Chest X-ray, PA view. Patient: 54 years old, sex F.
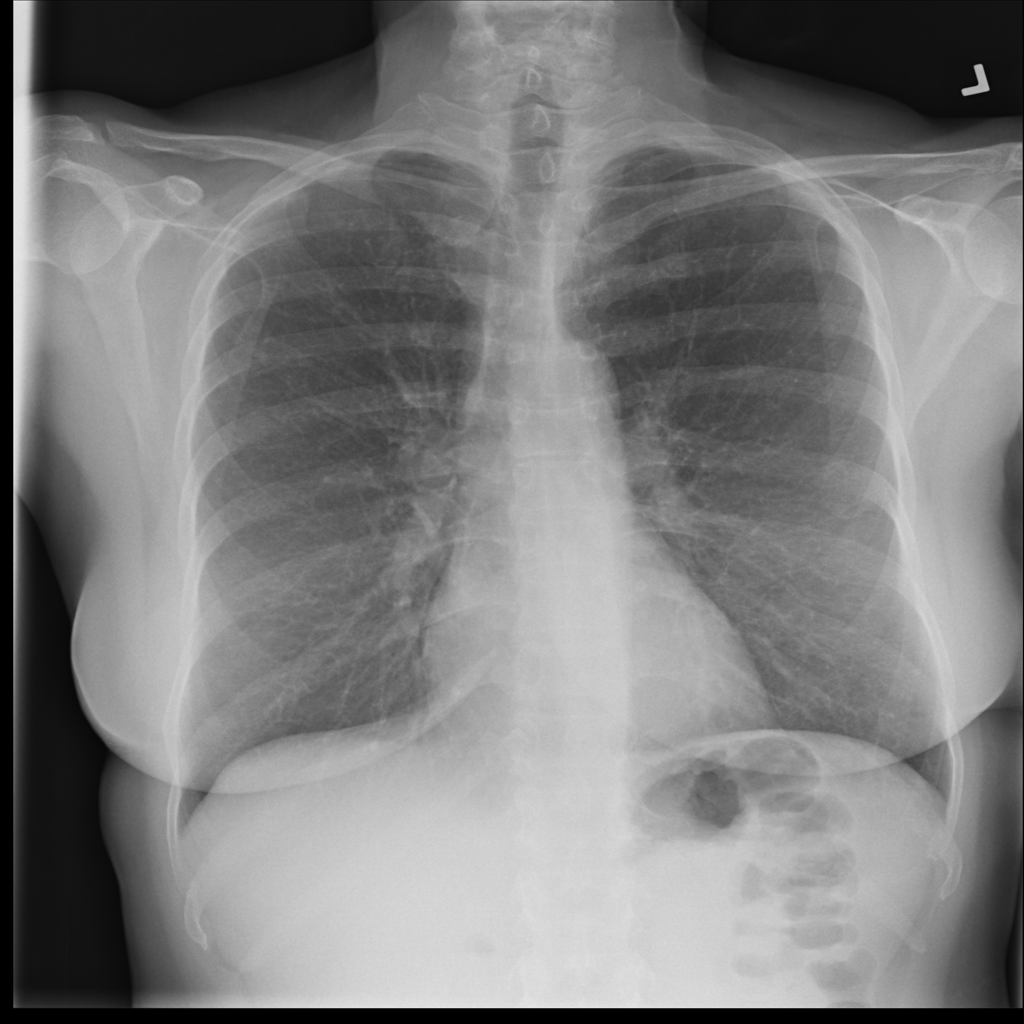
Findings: No Finding